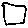
Label: square